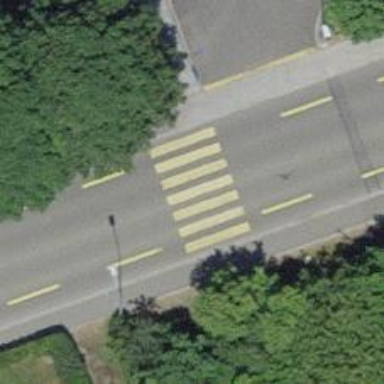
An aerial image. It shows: Uncontrolled zebra crossing with pedestrian island.